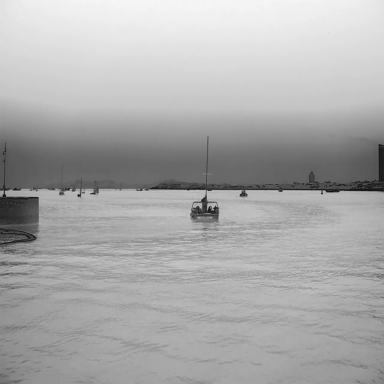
There are four sailboats in the infrared image.